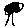
Label: tree